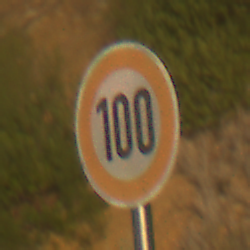
Verkehrszeichen: Geschwindigkeit100
Umgebung: Outdoor, Nature
Tageszeit: SunriseSunset
Wetter: PartlyCloudy
Licht: Natural
Jahreszeit: NotSpecified
Kontrast: MediumContrast